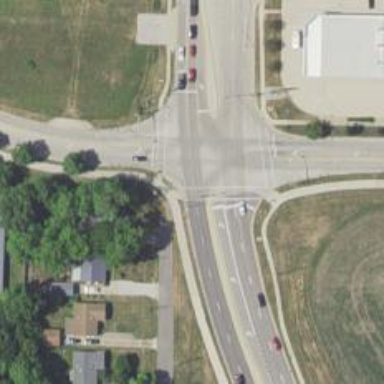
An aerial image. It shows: Crossing with marked lines on the road.